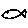
Label: fish